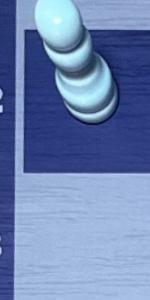
Label: Empty